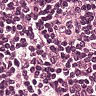
Metastatic tissue present: no